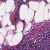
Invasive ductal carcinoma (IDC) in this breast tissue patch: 0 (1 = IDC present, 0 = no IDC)